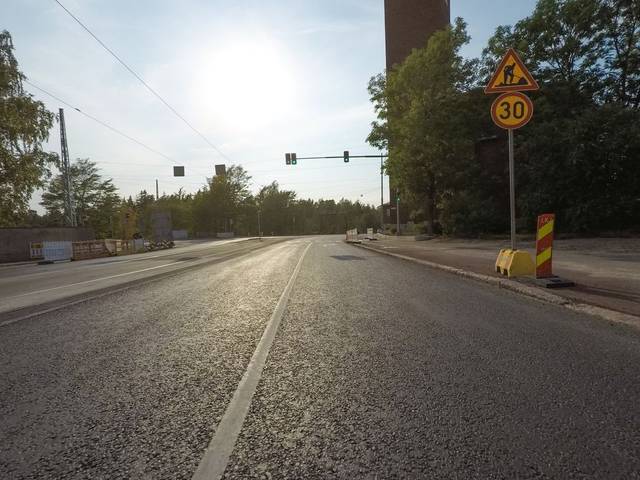
Region: Finland
Coordinates: 60.191, 24.901